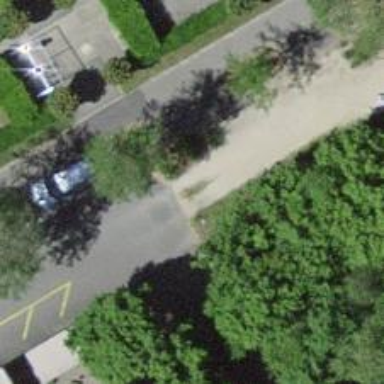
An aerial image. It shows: Bollard.